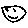
Label: smiley face